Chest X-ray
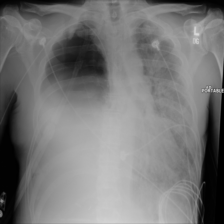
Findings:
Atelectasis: negative
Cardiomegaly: negative
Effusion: negative
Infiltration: negative
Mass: negative
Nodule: negative
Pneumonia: negative
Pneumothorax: negative
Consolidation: negative
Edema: negative
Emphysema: negative
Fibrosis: negative
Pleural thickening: negative
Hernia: negative